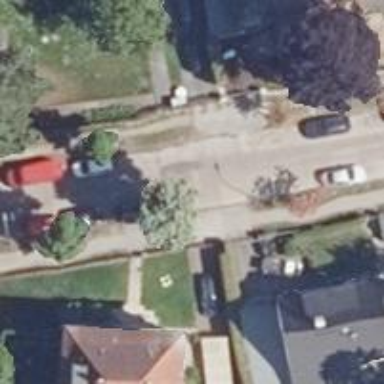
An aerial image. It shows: Residential road with concrete plates surface and sidewalks on both sides. There are parallel parking lanes on both sides of the road.